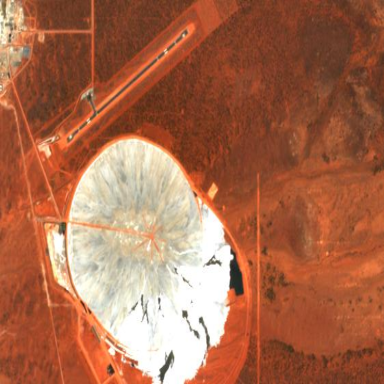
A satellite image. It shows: Man-made tailings pond.